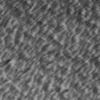
Label: not_dusty